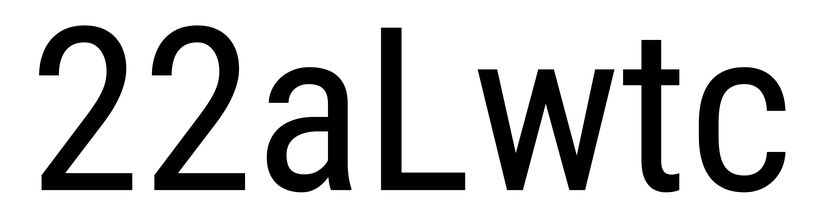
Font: Roboto_Condensed_Regular